Question: I am on ubuntu 18.04.
I am setting up a 'cordova' project. I dont want to install Android Studio so I downloaded sdk tools package. However when I run 'cordova requiremets', I keep getting the out put below.
<URL>

That means I have not installed the android targets yet.
I have tried to look for proper guides on how to install 'android target' with sdk tools without installing Android Studio without success. Help on this will be highly appreciated.
(I hope my question is clear, English not so good, for clarification ask)
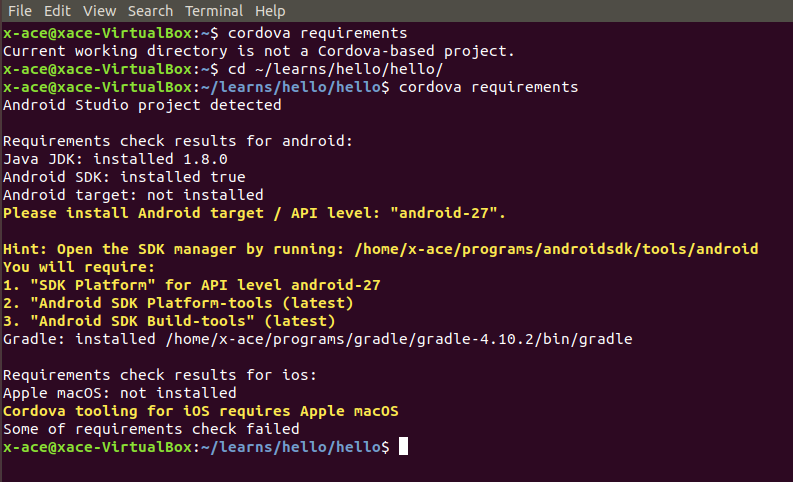
Answer: I finally cracked it. What you need to do is:
use 'sdkmanager' commands to install platforms and other modules.
Note: 'Android' command is deprecated.
First list all remotely available tools.
'''
sdkmanager --list
'''
From the list you can, for example, install 'platforms;android-27'
'''
sdkmanager --install "platforms;android-27"
'''
When you run 'cordova requirements', now you will find that they are android targets are installed and listed.